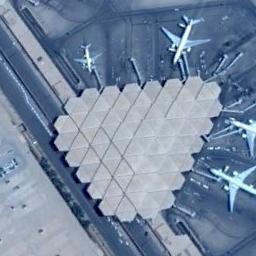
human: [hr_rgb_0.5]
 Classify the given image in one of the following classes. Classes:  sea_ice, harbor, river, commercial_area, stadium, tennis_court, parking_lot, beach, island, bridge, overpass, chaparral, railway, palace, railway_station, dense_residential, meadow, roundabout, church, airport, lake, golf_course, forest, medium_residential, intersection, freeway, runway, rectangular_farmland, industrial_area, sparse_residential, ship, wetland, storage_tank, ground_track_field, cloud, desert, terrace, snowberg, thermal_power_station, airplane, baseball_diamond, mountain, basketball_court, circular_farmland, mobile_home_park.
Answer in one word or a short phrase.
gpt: airplane